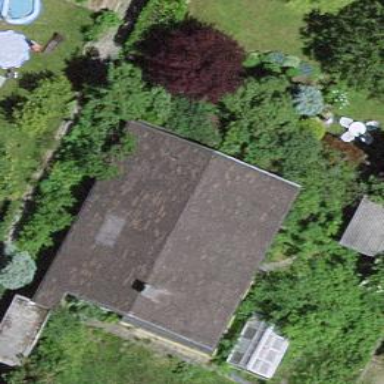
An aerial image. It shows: Detached building.